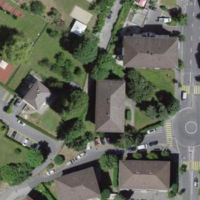
EUNIS habitat code: 55
Species observed at this site:
Levisticum officinale